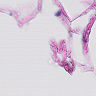
Metastatic tissue present: no